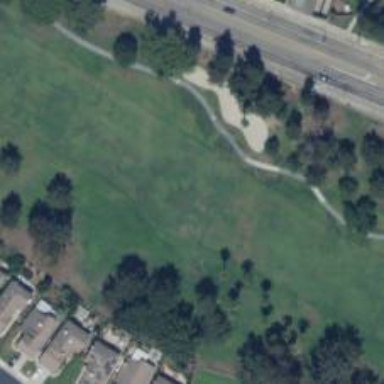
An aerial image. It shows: Golf hole.